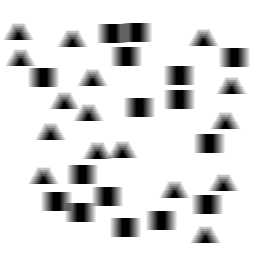
Squares: 16
Triangles: 16
Stars: 0
Total shapes: 32